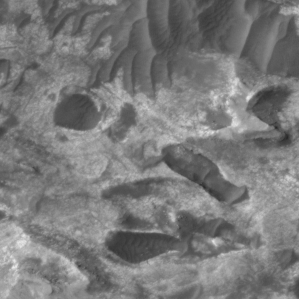
Label: non_frost